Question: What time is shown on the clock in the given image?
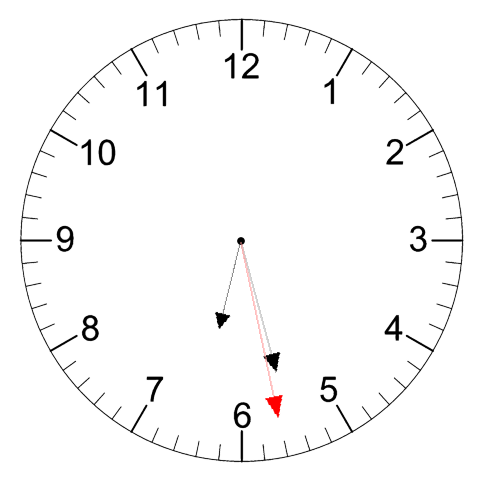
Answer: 06:27:28